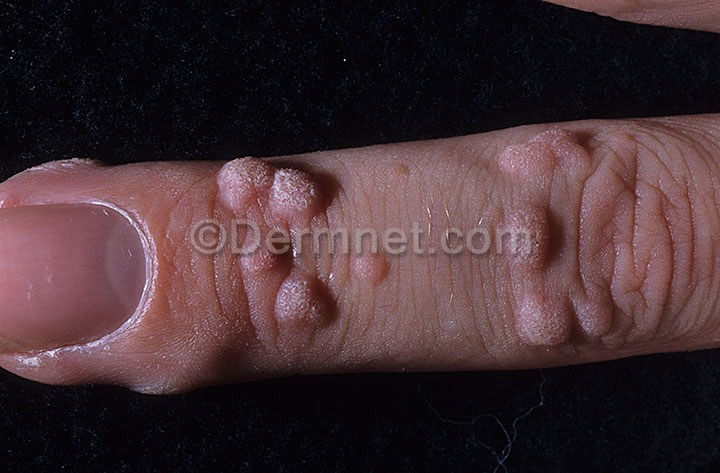
Disease: Warts Molluscum and other Viral Infections